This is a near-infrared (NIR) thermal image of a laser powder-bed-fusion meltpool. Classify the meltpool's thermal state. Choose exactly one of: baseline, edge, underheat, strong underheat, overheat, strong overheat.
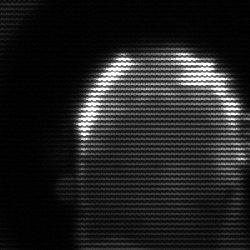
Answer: baseline